Question: background:I want to export all document in quip.
I provided the account and password in the code for testing.

But now I can only access one file to be exported.
I want to automate these exports.
'''
# -*- coding: utf-8 -*-
from selenium import webdriver
from selenium.webdriver.common.action_chains import ActionChains
from selenium.webdriver.support.ui import Select
from selenium.webdriver import ActionChains
import time
# Configuration information
email = "xxxxx"
password = "xxxx"
def work_on():
driver = webdriver.Chrome()
index_url = "https://quip.com/"
driver.get(url=index_url)
time.sleep(1)
driver.find_element_by_xpath('//*[@id="header-nav-collapse"]/ul/li[9]/a').click() # click login
time.sleep(1)
driver.find_element_by_xpath('/html/body/div[2]/div[1]/div[1]/form/div/input').send_keys(email) # input email
driver.find_element_by_xpath('//*[@id="email-submit"]').click()
time.sleep(1)
driver.find_element_by_xpath('/html/body/div/div/form/div/input[2]').send_keys(password) # input password
driver.find_element_by_xpath('/html/body/div/div/form/button').click()
time.sleep(2)
driver.find_element_by_xpath('//*[@id="app"]/div/div/div/div[1]/div/div/div[3]/div[1]/a[2]/div/div').click() # click file
time.sleep(5)
driver.find_element_by_xpath('//*[@id="app"]/div/div/div/div[3]/div[2]/div/div/div/div[1]/div[2]/div[1]/a').click() # select test
time.sleep(2)
driver.find_element_by_xpath('//h1[text()="test11"]').click() # select test
time.sleep(2)
driver.find_element_by_xpath('//*[@id="app"]/div/div/div/div[3]/div[1]/div[1]/div[1]/div[2]/button[1]').click() # select document
time.sleep(2)
ele = driver.find_element_by_xpath('//div[@class="parts-menu-label" and text()="Export"]') # Determine the position of the element
actions = ActionChains(driver)
actions.move_to_element(ele).perform()
time.sleep(1)
html = driver.find_element_by_xpath('//div[@class="parts-menu-label" and text()="HTML"]')
actions.move_to_element(html).click(html).perform()
time.sleep(5)
driver.close()
if __name__ == '__main__':
work_on()
'''
Automatic login may be incorrect, please try again.
This code can only access one document and export.
I don't know how to iterate over all document and export.
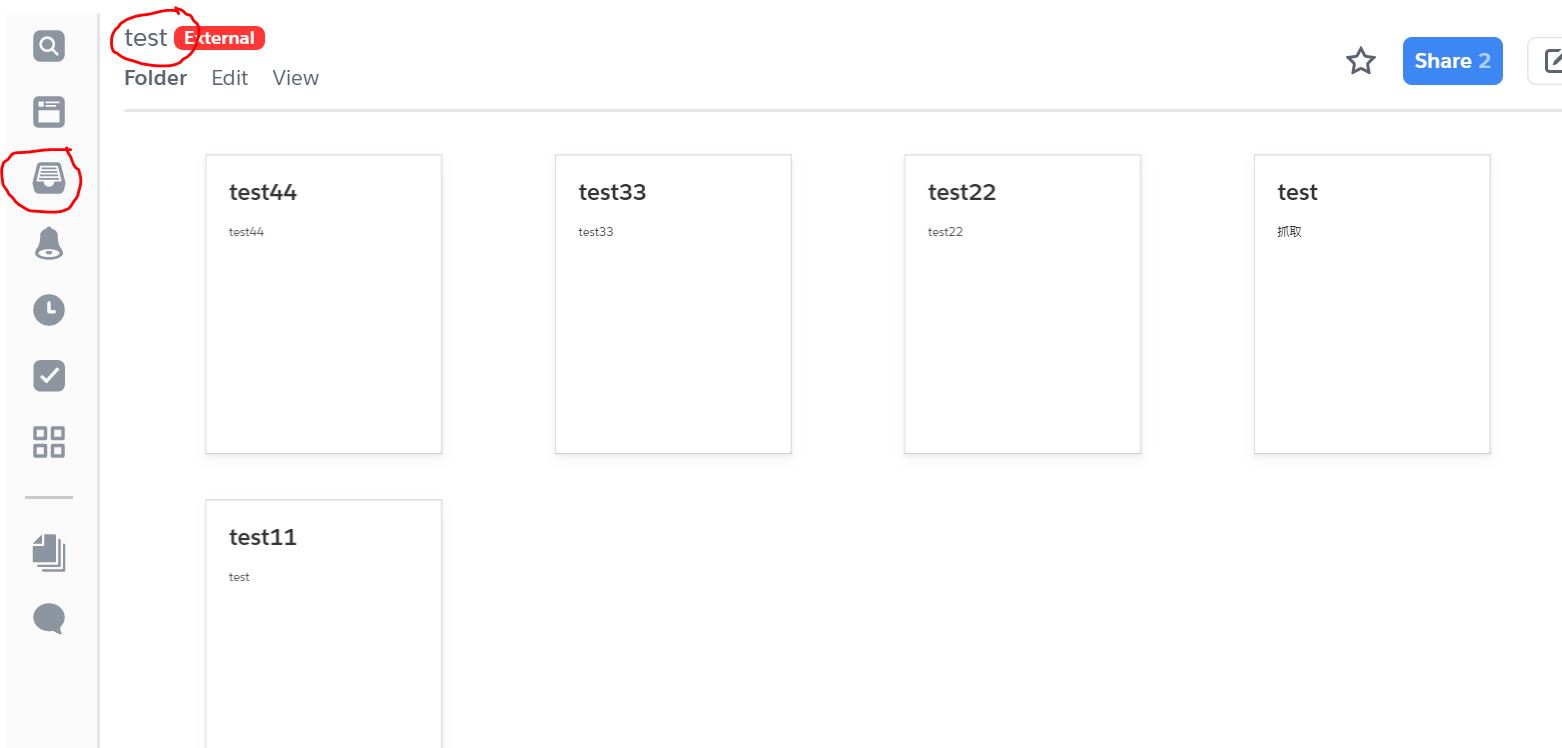
Answer: # UPDATED
Now works for subfolders too:
'''
# -*- coding: utf-8 -*-
from selenium import webdriver
from selenium.webdriver.common.action_chains import ActionChains
from selenium.webdriver.support.ui import Select
from selenium.webdriver import ActionChains
import time
# Configuration information
email = "187069474@qq.com"
password = "Huangbo1019@"
def work_on():
driver = webdriver.Chrome('drivers/chromedriver72.exe')
index_url = "https://quip.com/"
driver.get(url=index_url)
def get_docs(docs):
for doc in docs:
driver.get(doc)
time.sleep(2)
driver.find_element_by_xpath('//*[@id="app"]/div/div/div/div[3]/div[1]/div[1]/div[1]/div[2]/button[1]').click() # select document
time.sleep(2)
ele = driver.find_element_by_xpath('//div[@class="parts-menu-label" and text()="Export"]') # Determine the position of the element
actions = ActionChains(driver)
actions.move_to_element(ele).perform()
time.sleep(2)
html = driver.find_element_by_xpath('//div[@class="parts-menu-label" and text()="HTML"]')
actions.move_to_element(html).click(html).perform()
time.sleep(5)
time.sleep(1)
driver.find_element_by_xpath('//*[@id="header-nav-collapse"]/ul/li[9]/a').click() # click login
time.sleep(1)
driver.find_element_by_xpath('/html/body/div[2]/div[1]/div[1]/form/div/input').send_keys(email) # input email
driver.find_element_by_xpath('//*[@id="email-submit"]').click()
time.sleep(1)
driver.find_element_by_xpath('/html/body/div/div/form/div/input[2]').send_keys(password) # input password
driver.find_element_by_xpath('/html/body/div/div/form/button').click()
time.sleep(2)
driver.find_element_by_xpath('//*[@id="app"]/div/div/div/div[1]/div/div/div[3]/div[1]/a[2]/div/div').click() # click file
time.sleep(5)
driver.find_element_by_xpath('//*[@id="app"]/div/div/div/div[3]/div[2]/div/div/div/div[1]/div[2]/div[1]/a').click() # select test
time.sleep(2)
docs = driver.find_elements_by_class_name('folder-document-thumbnail')
docs = [x.get_attribute('href') for x in docs]
folders = driver.find_elements_by_class_name('folder-thumbnail')
folders = [x.get_attribute('href') for x in folders]
get_docs(docs)
for folder in folders:
driver.get(folder)
time.sleep(2)
docs = driver.find_elements_by_class_name('folder-document-thumbnail')
docs = [x.get_attribute('href') for x in docs]
get_docs(docs)
time.sleep(5)
driver.close()
if __name__ == '__main__':
work_on()
'''